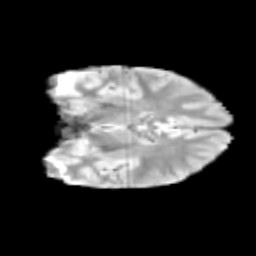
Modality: T2w
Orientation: coronal
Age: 11
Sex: male
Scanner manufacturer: siemens
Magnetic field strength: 3 T
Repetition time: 3.8 s
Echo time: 0.07 s